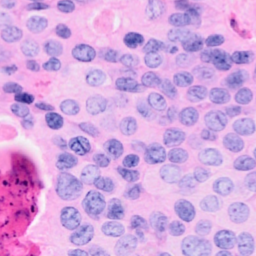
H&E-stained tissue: Breast